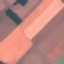
Land use / land cover class: AnnualCrop